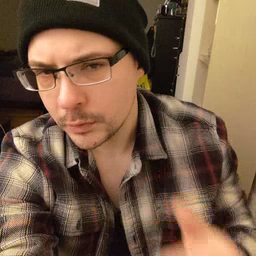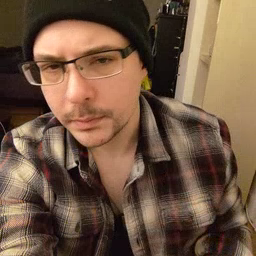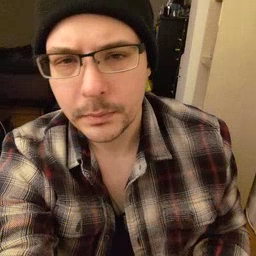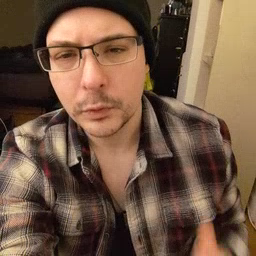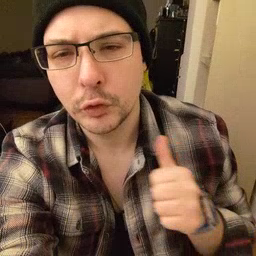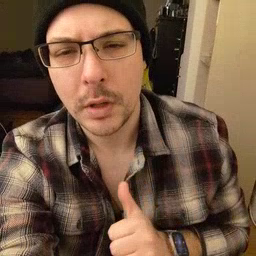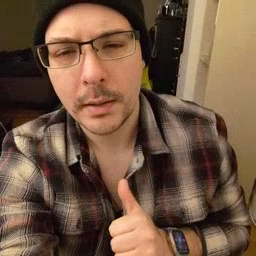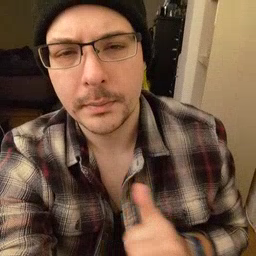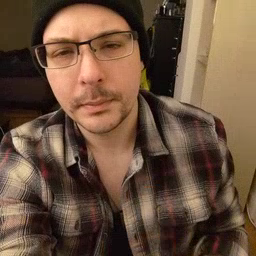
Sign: jacket